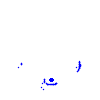
Particle: electron